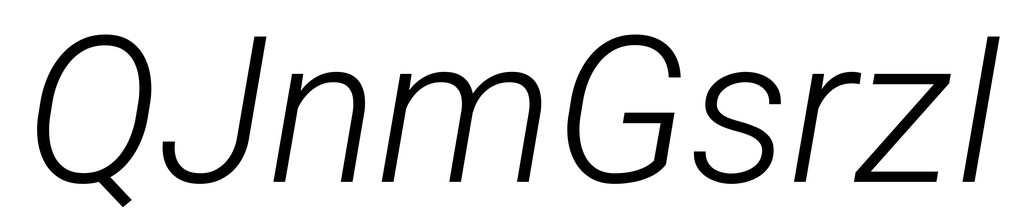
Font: Roboto-Italic_Light_Italic